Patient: sex F, age 61
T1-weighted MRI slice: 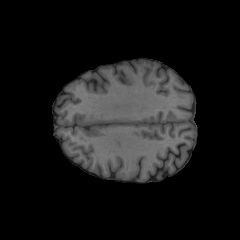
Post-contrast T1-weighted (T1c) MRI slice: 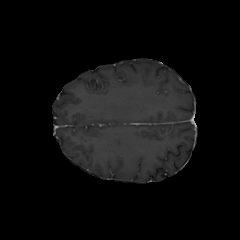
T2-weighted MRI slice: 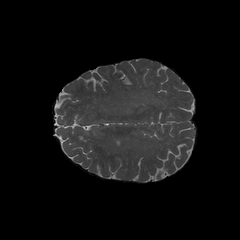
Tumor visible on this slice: no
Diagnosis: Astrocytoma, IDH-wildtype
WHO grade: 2